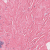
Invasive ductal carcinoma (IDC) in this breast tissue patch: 0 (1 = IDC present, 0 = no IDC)